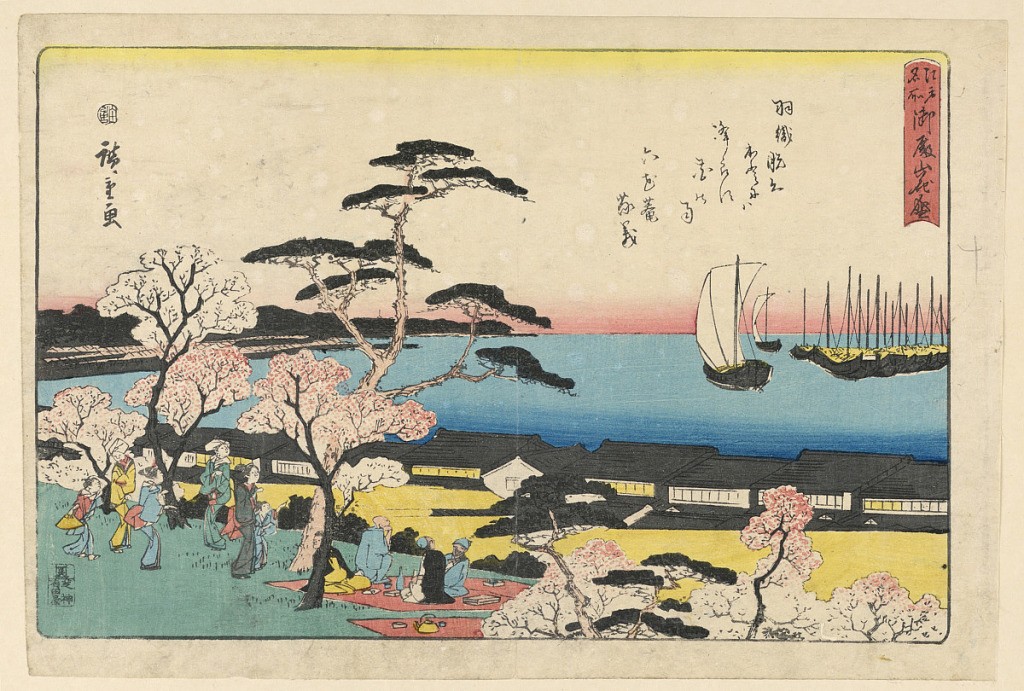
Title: Viewing of the cherry blossoms
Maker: Ando Hiroshige, Japanese, 1797–1858
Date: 1797-1858
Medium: Woodblock print in colored ink on paper
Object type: Print
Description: This spring scene shows a traditional spring weekend of people enjoying the cherry blossoms. Viewers sit on blankets and stand beneath the blooming branches as they enjoy nature and look out onto the ocean. Hiroshige creates a linear distinction using blocks of color, a red horizon, a stripe of blue ocean, the black rooftops, and yellow clouds that hover just above the green grass.